Question: My backgound is changing color but as a block. How do I change the entire background area color on hover? Including the rounded sides...

<URL>
'''
<style>
rect.svghover{
fill: #4C85BD;
}
rect.svghover:hover{
fill: #0055a5;
}
</style>
'''
Each area looks like this in the SVG:
'''
<a xlink:href="http://google.com" target="_top">
<path d="M431.5,242.5c0,8.008-6.492,14.5-14.5,14.5H198.5c-8.008,0-14.5-6.492-14.5-14.5l0,0
c0-8.008,6.492-14.5,14.5-14.5H417C425.008,228,431.5,234.492,431.5,242.5L431.5,242.5z"/>
<rect x="197.5" y="236" fill="none" width="208.5" height="22.5" class="svghover"/>
<text transform="matrix(1 0 0 <PHONE> <PHONE>)" fill="#FFFFFF" font-family="'Roboto'" font-size="14">Mfg Launch</text></a>
'''
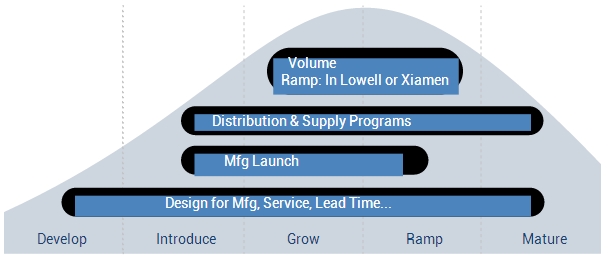
Answer: I think you don't need , and ifs its fine not having rectangles then, I did this:

I added 'class="svghover"' to your path element and here is your edited fiddle:
<URL>